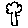
Label: tree